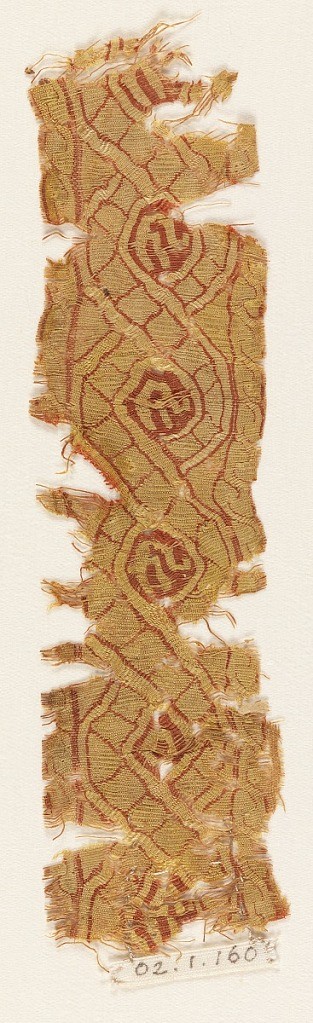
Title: Band
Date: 10th–12th century
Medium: linen, silk Technique: plain weave and tapestry
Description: Twining bands making circles holding roundels.